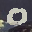
Label: 0